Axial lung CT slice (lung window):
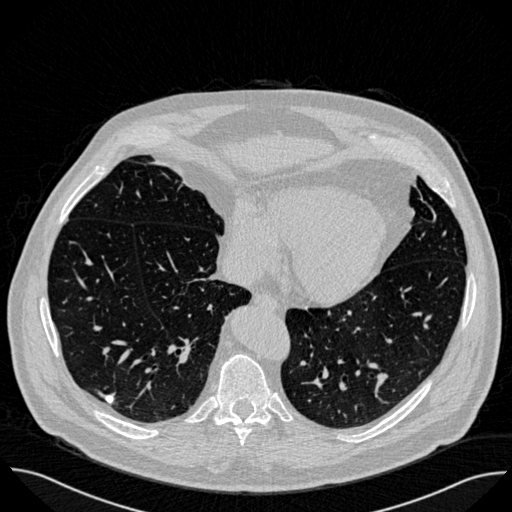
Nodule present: yes
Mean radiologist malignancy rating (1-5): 1